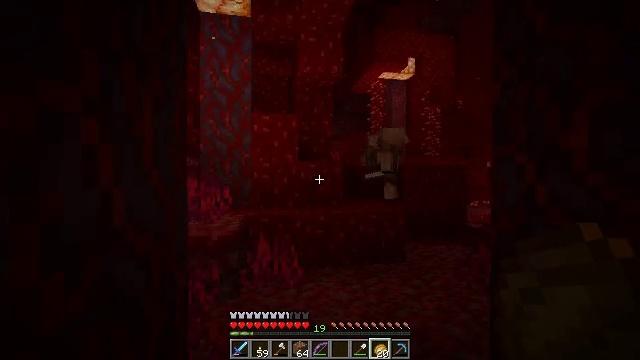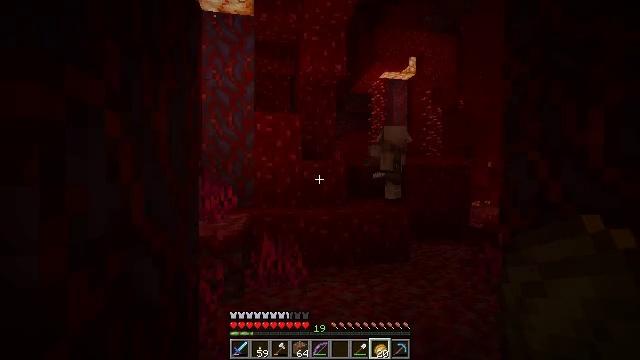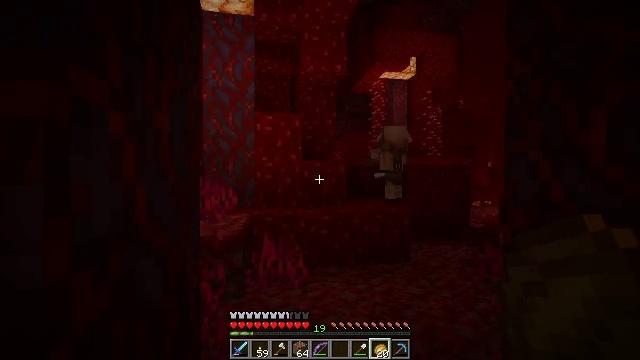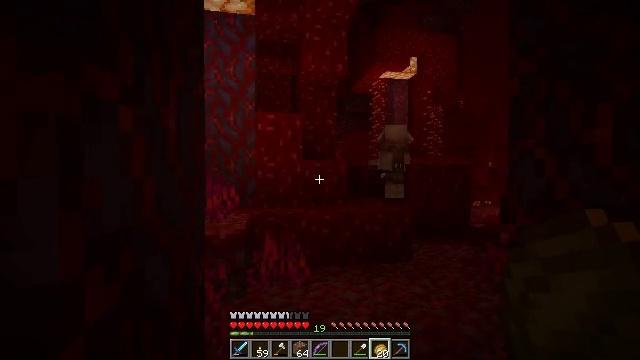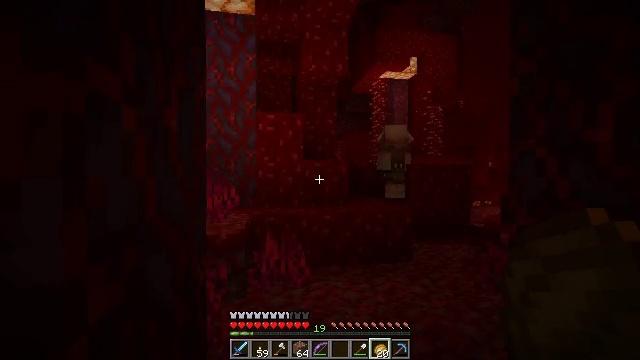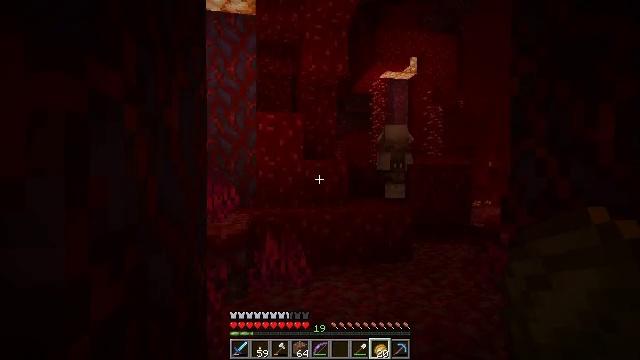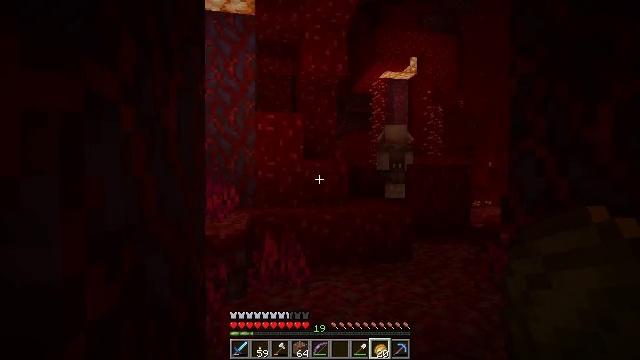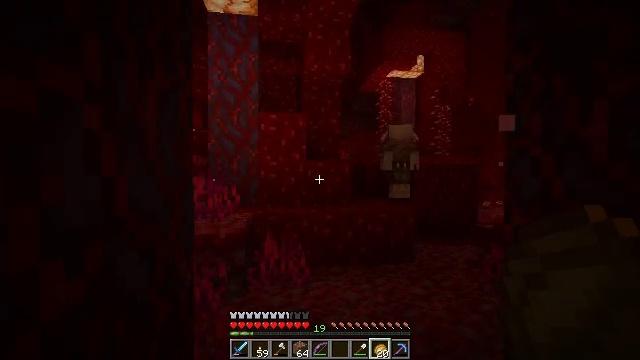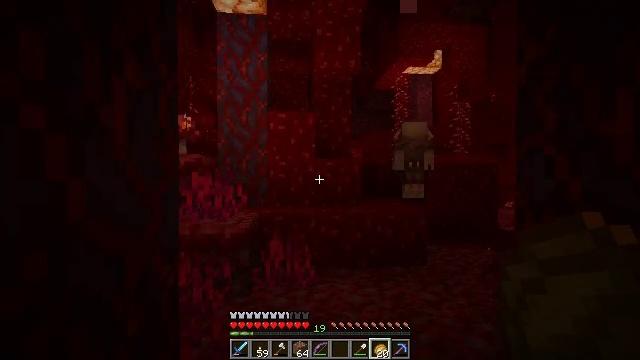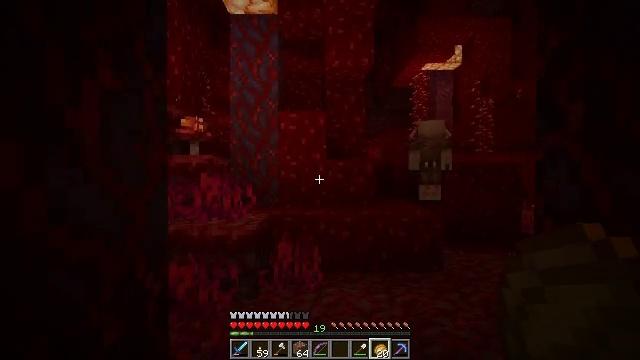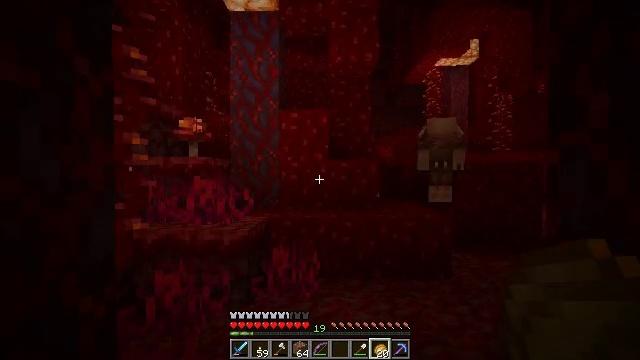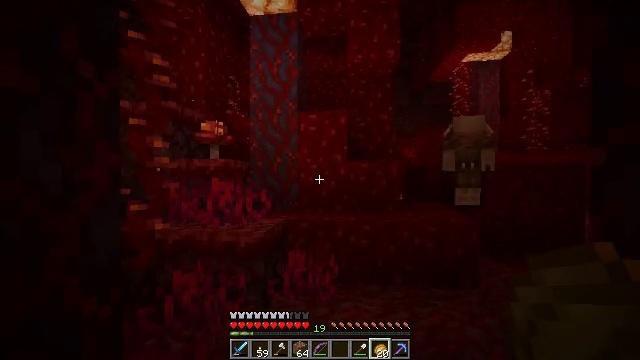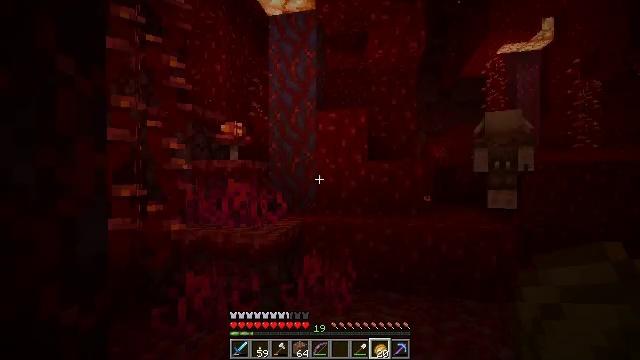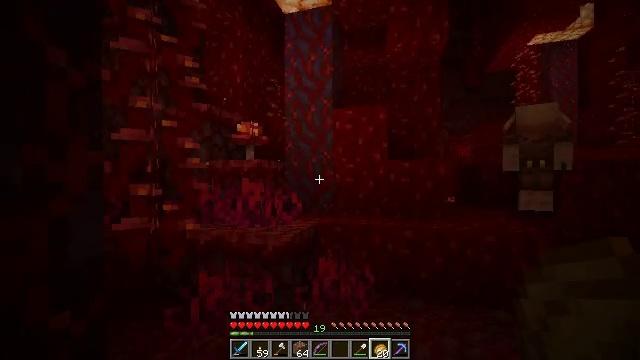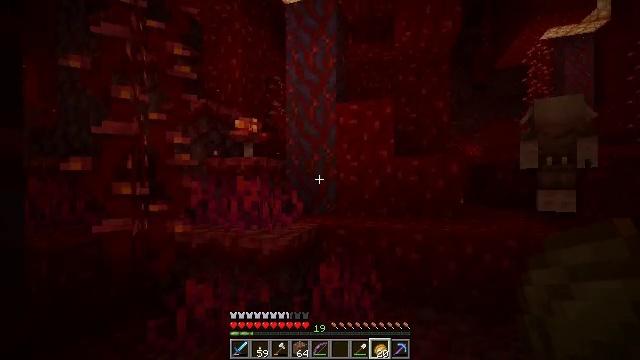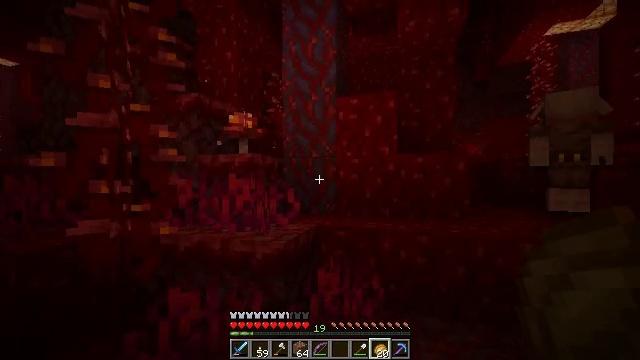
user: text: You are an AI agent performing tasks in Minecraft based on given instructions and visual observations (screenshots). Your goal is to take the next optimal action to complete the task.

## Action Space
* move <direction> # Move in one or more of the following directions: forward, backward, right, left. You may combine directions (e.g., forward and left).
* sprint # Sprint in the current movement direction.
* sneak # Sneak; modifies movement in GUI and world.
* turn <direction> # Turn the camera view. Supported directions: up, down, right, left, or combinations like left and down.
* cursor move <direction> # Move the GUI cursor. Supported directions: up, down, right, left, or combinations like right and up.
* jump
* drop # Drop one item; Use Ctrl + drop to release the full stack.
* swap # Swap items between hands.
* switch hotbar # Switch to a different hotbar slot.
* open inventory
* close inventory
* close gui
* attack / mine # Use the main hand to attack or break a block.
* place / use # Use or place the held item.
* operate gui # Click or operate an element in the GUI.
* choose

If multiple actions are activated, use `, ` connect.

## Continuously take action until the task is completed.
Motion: motion action
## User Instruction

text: Break the crimson roots in the Nether.
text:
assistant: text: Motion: no_op
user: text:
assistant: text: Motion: no_op
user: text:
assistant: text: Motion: no_op
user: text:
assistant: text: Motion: no_op
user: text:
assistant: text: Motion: no_op
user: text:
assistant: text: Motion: move right
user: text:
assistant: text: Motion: move forward and move right, turn left
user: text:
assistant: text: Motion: move forward and move right, turn left
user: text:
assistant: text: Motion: move forward and move right, turn left
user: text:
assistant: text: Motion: move forward and move right, turn left
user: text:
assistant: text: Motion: move forward and move right, turn left
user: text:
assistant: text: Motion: move forward, turn left
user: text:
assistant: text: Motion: move forward, turn left
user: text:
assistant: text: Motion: move forward, turn left
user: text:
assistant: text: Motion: move forward
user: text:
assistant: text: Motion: move forward
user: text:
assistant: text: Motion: move forward
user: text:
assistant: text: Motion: no_op
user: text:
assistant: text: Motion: move right
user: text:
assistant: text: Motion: move right
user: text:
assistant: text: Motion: move right
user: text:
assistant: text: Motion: move right, turn right and down
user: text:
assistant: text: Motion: move right, turn right and down
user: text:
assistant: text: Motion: move right, turn right and down
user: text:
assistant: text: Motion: move forward, turn right and down
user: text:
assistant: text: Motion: move forward, turn right
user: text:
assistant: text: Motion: move forward
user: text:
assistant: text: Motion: move forward
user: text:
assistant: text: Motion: move forward
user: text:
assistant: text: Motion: move forward